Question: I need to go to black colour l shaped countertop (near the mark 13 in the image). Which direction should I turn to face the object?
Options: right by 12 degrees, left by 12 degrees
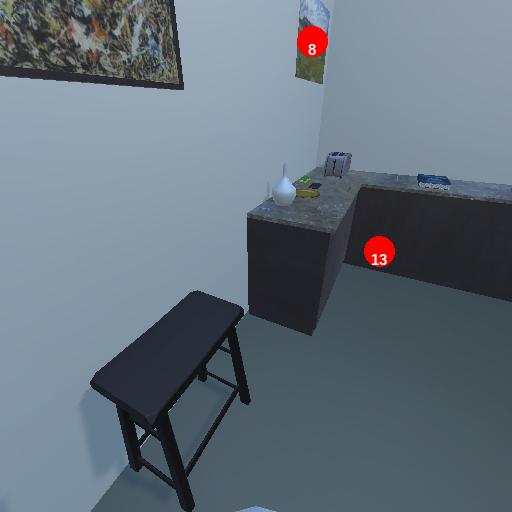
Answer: right by 12 degrees